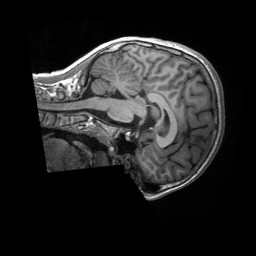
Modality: T1w
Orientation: sagittal
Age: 14
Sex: male
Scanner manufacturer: siemens
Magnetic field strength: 3 T
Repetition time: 2.3 s
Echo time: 0.00232 s